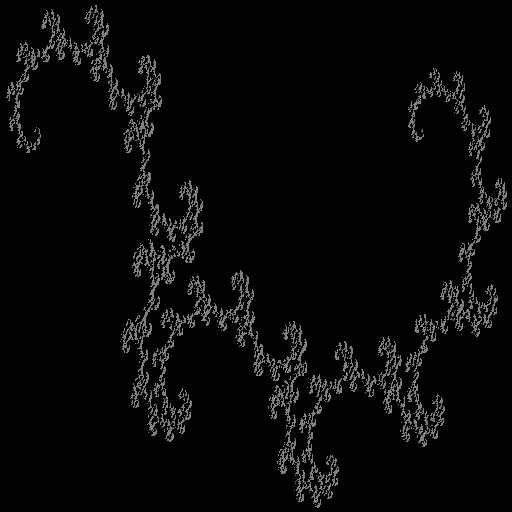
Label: gold_dragon